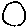
Label: circle